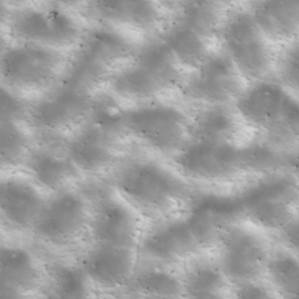
Label: non_frost